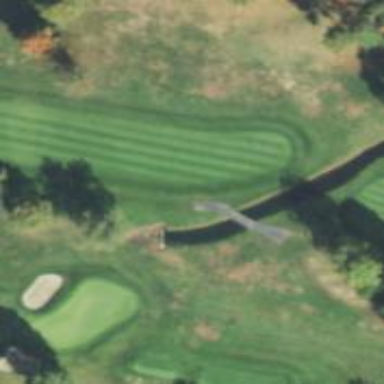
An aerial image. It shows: Service road on bridge designed for golf cartpath.